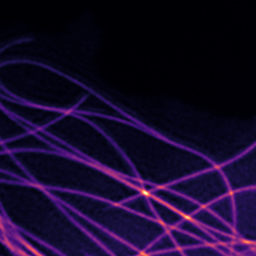
Label: Super-resolution Microtubules image